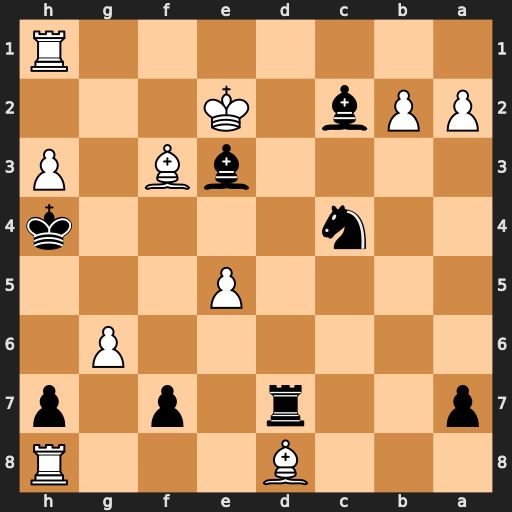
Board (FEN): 3B3R/p2r1p1p/6P1/4P3/2n4k/4bB1P/PPb1K3/7R
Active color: b
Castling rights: -
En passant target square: -
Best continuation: Kg3 Rg1+ Bxg1 Bh4+ Kxh4